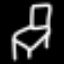
Label: chair